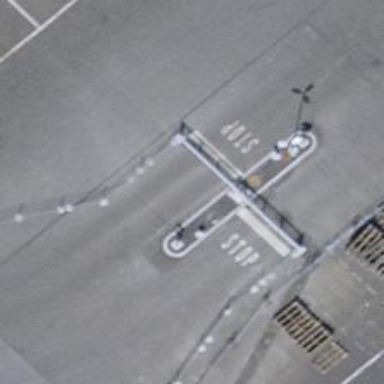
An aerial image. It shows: Gate.